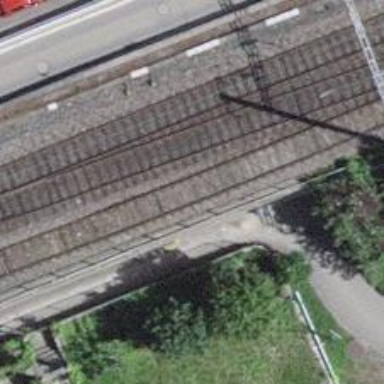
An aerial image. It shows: Single track railway in yard.